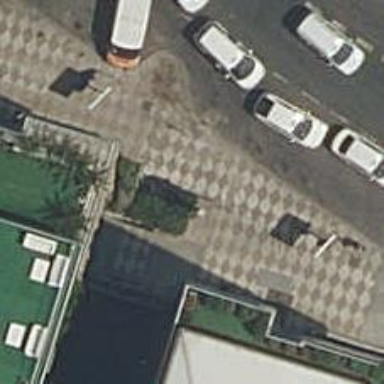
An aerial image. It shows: Subway entrance.